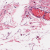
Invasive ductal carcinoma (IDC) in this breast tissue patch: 0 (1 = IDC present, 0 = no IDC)